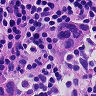
Metastatic tissue present: yes